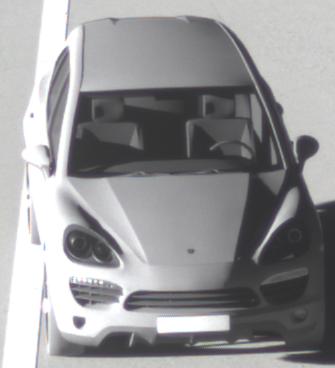
Make: Porsche
Model: Cayenne
Detailed model: Cayenne (958)
Model produced from: 2010/05
Model produced until: 2014/07
Doors: 5
Color: gray
Road condition: dry road
Daytime: sunrise or sunset
Contrast: high contrast